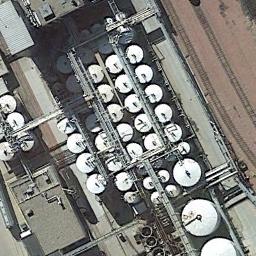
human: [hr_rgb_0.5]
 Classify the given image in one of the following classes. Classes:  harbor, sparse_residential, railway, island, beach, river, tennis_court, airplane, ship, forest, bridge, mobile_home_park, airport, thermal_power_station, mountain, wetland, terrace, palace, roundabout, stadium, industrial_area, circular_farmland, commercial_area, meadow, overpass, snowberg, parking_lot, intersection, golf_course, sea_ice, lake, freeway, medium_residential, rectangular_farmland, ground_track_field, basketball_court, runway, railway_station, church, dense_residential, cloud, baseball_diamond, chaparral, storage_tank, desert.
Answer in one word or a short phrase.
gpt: storage_tank